Question: I am experimenting with an AWS RDS postgres instance that is sitting in a private subnet.
For access to my other private EC2 instances I have been using an <URL>.
This all works fine and great - but then I found out that IDEA can actually already help me access my private RDS instance.
All I had to do was configure the "Use SSH tunnel" section in the IDEA datasource settings:

Awesome, it worked - god damn I love IDEA.
But the question is... does it work?
Is IDEA just doing some kind of crazy <URL>?
Or is this a feature of the Postgres JDBC driver that I can leverage in my own code? That is, is there some way I can configure the Postgres JDBC to do this SSH tunnelling to my RDS instance?
I really like the way this avoids having to have previously setup specific tunnelling configuration at the OS level, <URL>.
So the question is: How can I do the same thing as IDEA is doing using only code in my project?
---
Accepted jdevelop's answer.
Here's the groovy snippet I used to test, for anyone else that might want to do this:
'''
JSch jsch = new JSch()
jsch.addIdentity("~/mykeys/bastion.pem")
jsch.setConfig("StrictHostKeyChecking", "no")
Session session=jsch.getSession("ec2-user", bastionServer, 22)
session.connect()
int localPort = 65432
session.setPortForwardingL(localPort, dbHostServer, dbHostPort)
testDbConnection(
"localhost", Integer.toString(localPort), dbName, dbUser, dbPassword)
session.disconnect()
'''
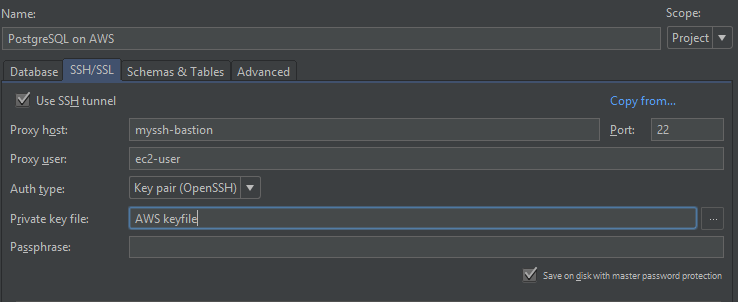
Answer: Yes, IntelliJ does SSH tunnelling for you.
The easiest way of doing that in your code is to take a look at <URL>